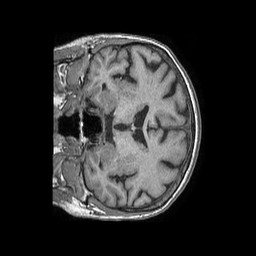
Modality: T1w
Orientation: coronal
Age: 67
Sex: female
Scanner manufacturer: philips
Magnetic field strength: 1.5 T
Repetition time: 0.007773 s
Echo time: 0.003557 s